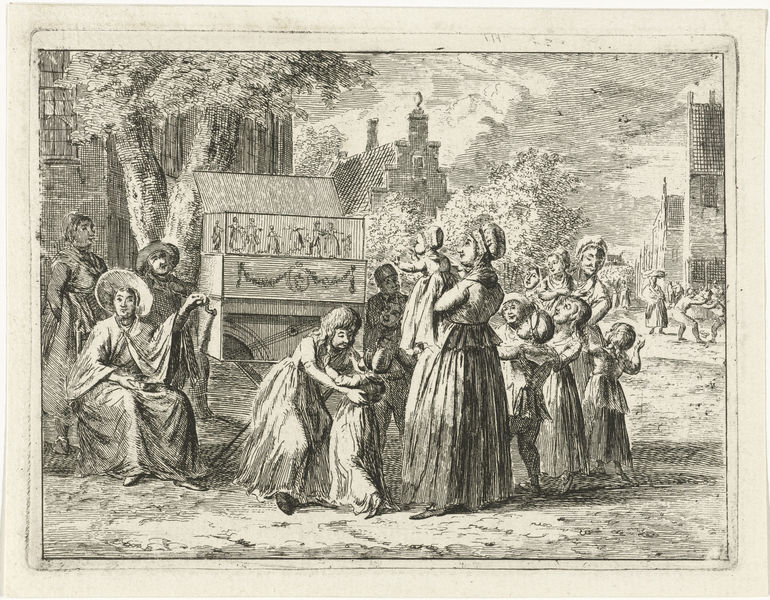
Titel: Draaiorgel
Künstler: Christiaan Meijer
Standort: Amsterdam
Institution: Rijksmuseum
Schlagwörter: church, crowd, fight, hat, men, people, white, window, women, black, dress, dresses, female, gray, grey, old, sitting, woman, clouds, sky, tree, building, girl, house, landscape, houses, roofs, street, trees, village, child, grass, drawing, black and white, bonnet, mother, etching, hats, sketch, faces, children, scene, town, victorian, dirt, city, human, leaves, music, pastoral, trunk, cart, antique, ink, square, buildings, watercolour, ground, engraving, pencil, cottage, fair, play, baby, chimneys, playing, tan, dance, standing, punch, border, boys, middle ages, daughter, tile, performance, hous, puppet, mechanical, judy, organ grinder, greeting, groups, marionette, scaffolding, music box, puppets, bonnets, amusements